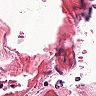
Metastatic tissue present: no